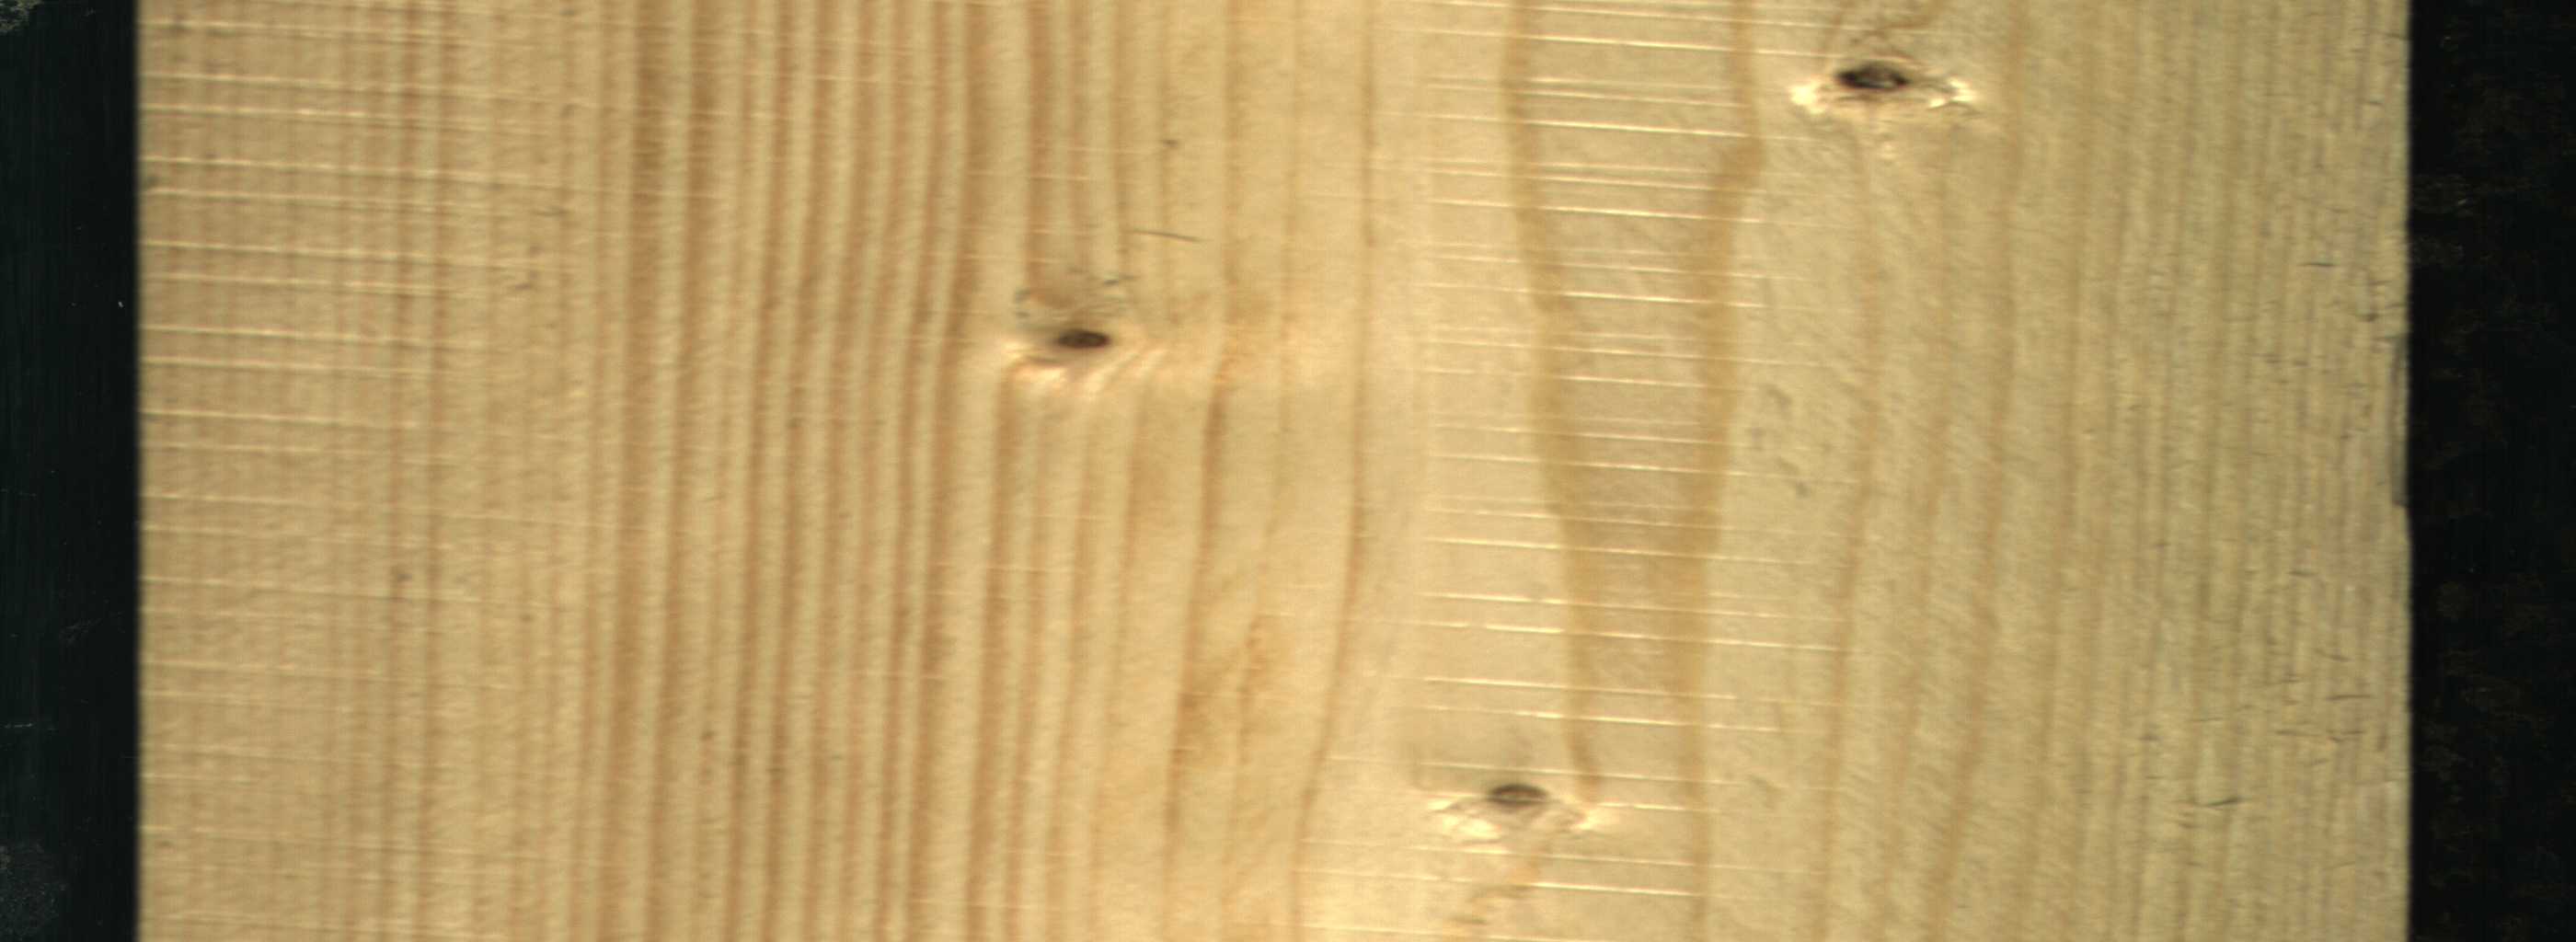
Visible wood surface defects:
Live_Knot
Live_Knot
Live_Knot